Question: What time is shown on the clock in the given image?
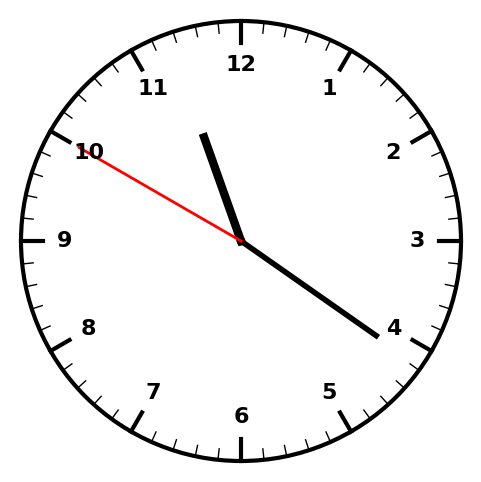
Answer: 11:20:50